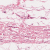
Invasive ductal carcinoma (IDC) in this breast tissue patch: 0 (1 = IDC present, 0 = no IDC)